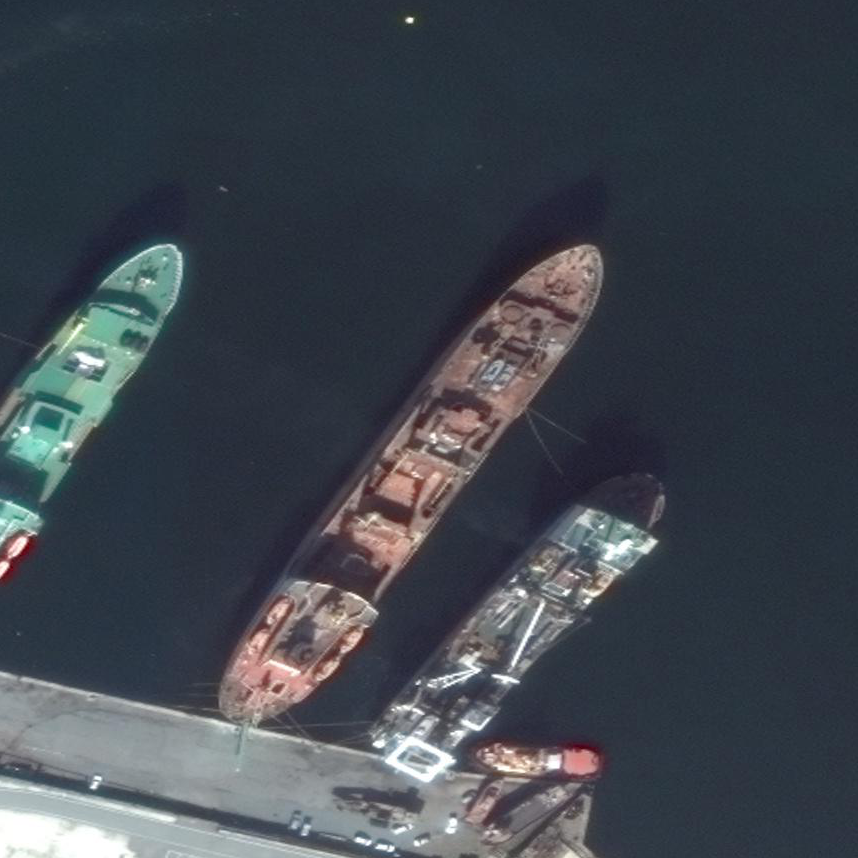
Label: civil